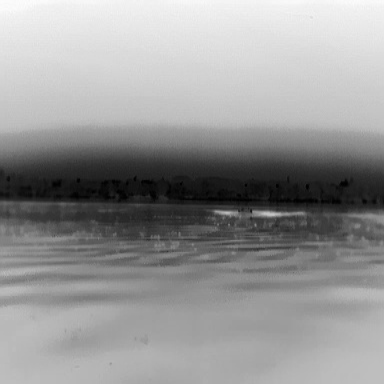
There is a canoe in the infrared image.